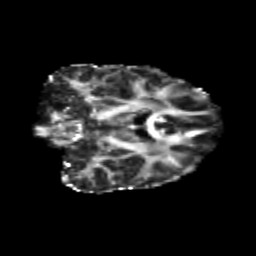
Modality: FA
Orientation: coronal
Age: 25
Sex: female
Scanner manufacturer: siemens
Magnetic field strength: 3 T
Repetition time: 3.5 s
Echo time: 0.113 s